Question: I've got a Menu, and I want to click on the menu, but not on the text if you guys know what i mean.
The MenuItem has a border, or something like this, but when I click on it it won't redirect to the page I want unless I click on text.
Is it possible to click on the whole "Button" and redirect or do what is need to do?
My menu is like this:
'''
<rich:dropDownMenu showDelay="250" hideDelay="0" submitMode="none">
<f:facet name="label">Tools</f:facet>
<rich:menuItem>
<s:link view="/pages/tools/ppaParameters/PpaParametersEdit.xhtml" value="Parameters" id="PpaParametersId" includePageParams="false" propagation="none"/>
</rich:menuItem>
<rich:menuGroup value="Security">
<rich:menuItem>
<s:link view="/pages/tools/security/ppaModule/PpaModuleEdit.xhtml" value="Module" id="PpaModuleId" includePageParams="false" propagation="none" />
</rich:menuItem>
</rich:menuGroup>
</rich:dropDownMenu>
'''
There's an example. I need to click on text to make it work out.

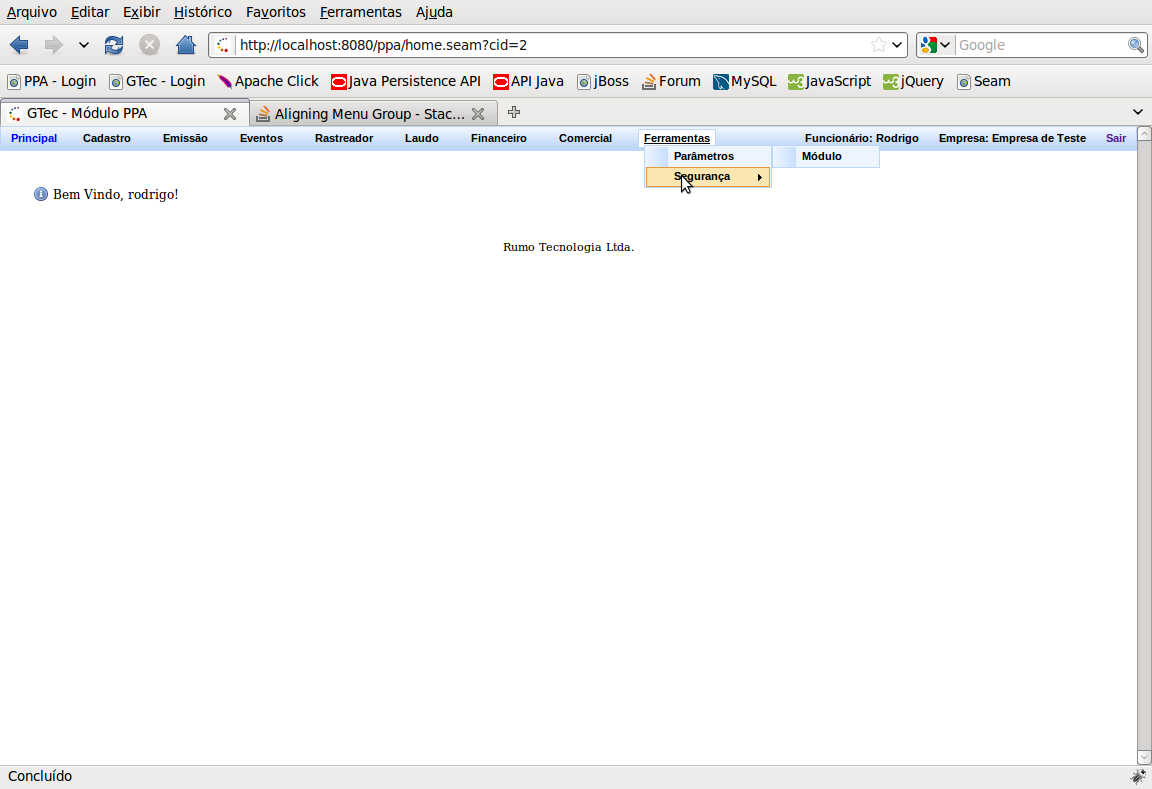
Answer: Style the menu item using:
'''
display:block;
'''
---
For example, for a 'rich:menuItem' using 'h:link' (instead of 's:link', but same idea should apply):
'''
<rich:menuItem immediate="true">
<h:link value="System" outcome="menu-01" id="menu-01" styleClass="menu-item-link" />
</rich:menuItem>
'''
Within the CSS, change the menu item label class ('.rf-ddm-itm-lbl'):
'''
/* Allow clicking anywhere on a menu item, not just the text. */
.rf-ddm-itm-lbl {
display: block;
}
/* Style the menu to taste. */
a.menu-item-link {
color: #333333 !important;
text-decoration: none !important;
display: block !important;
}
/* Remove space for icons. */
.rf-ddm-emptyIcon, .rf-ddm-emptyIcon {
display: none;
}
'''
Note the two instances of 'display: block;'.